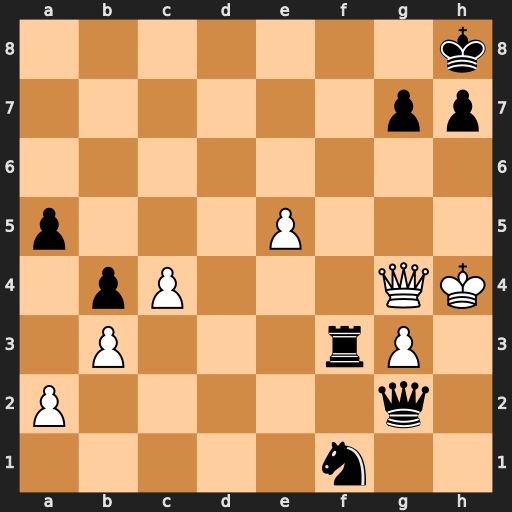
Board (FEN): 7k/6pp/8/p3P3/1pP3QK/1P3rP1/P5q1/5n2
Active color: w
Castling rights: -
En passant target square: -
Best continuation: Qc8+ Rf8 Qxf8#